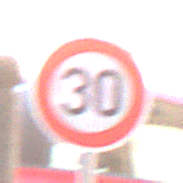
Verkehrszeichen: Geschwindigkeit30
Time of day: MorningAfternoon
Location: Outdoor (Urban)
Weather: Clear
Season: NotSpecified
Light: Natural